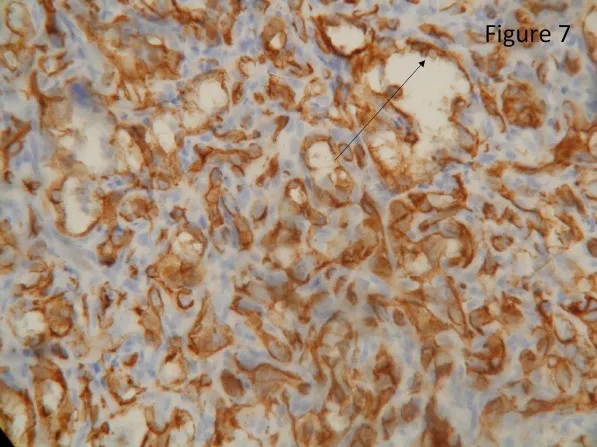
Immunohistochemical study. Immunohistochemical study revealed that the tumor cells was strongly positive for vascular antigen CD34 (black arrow, score 3+, clone QBEnd-10, Dako).
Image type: pathology (immunostaining)